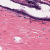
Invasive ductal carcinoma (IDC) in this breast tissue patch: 0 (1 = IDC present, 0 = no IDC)